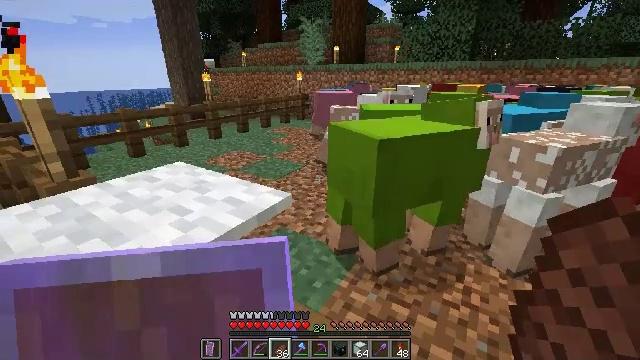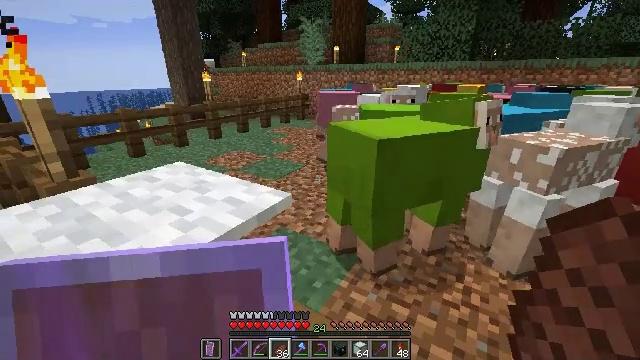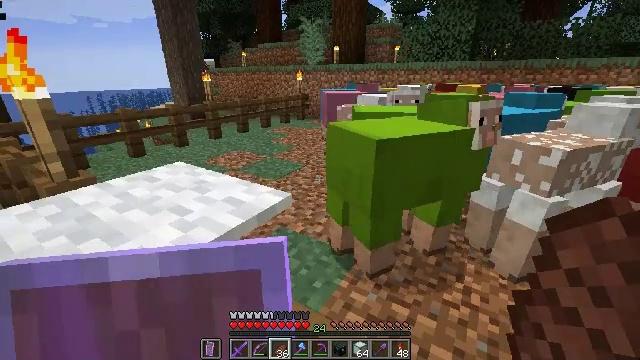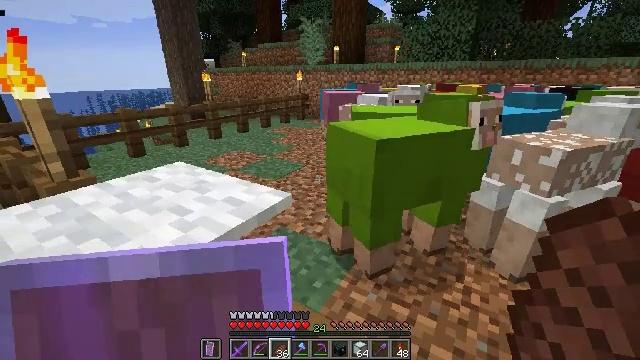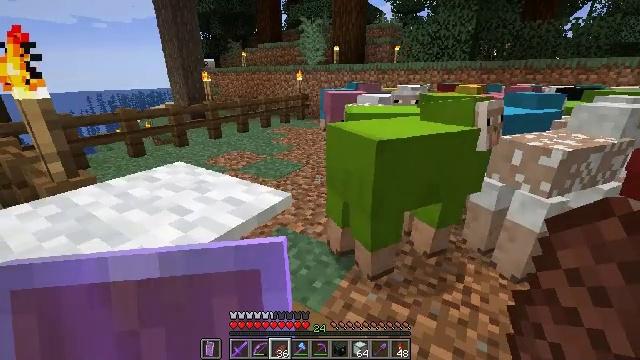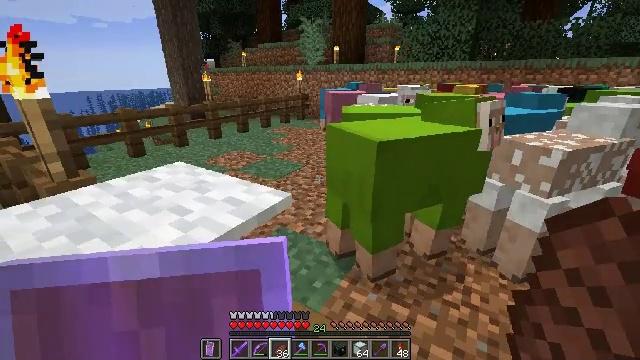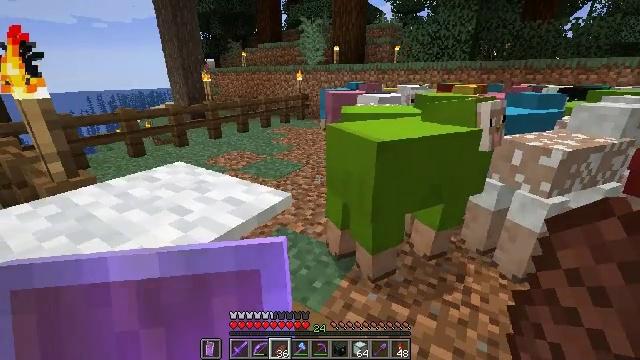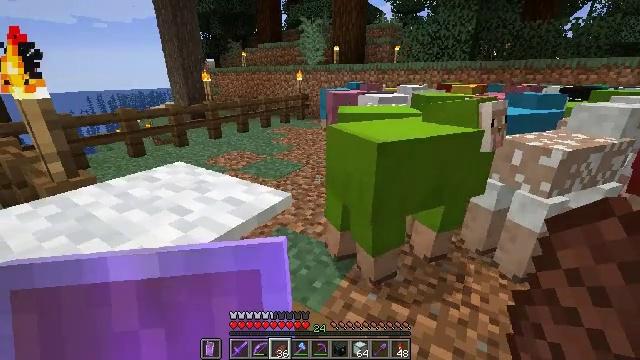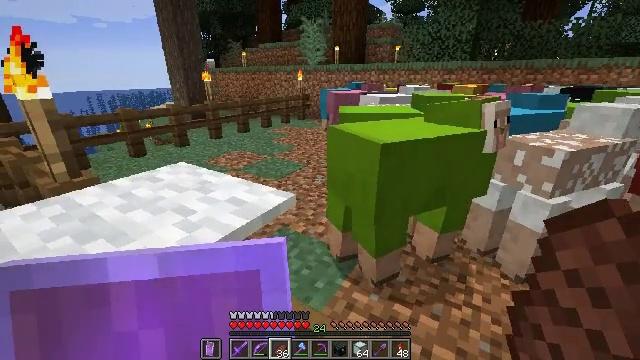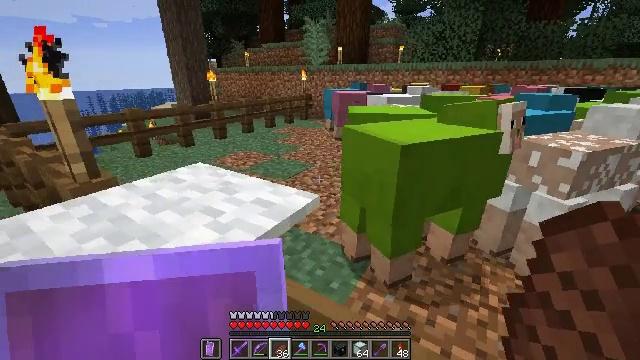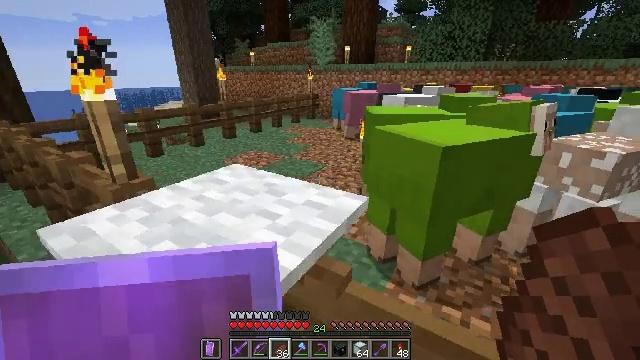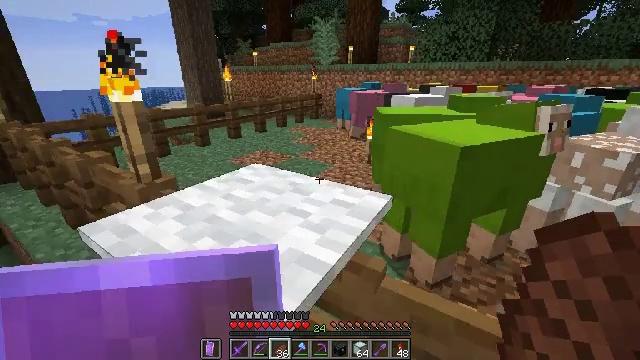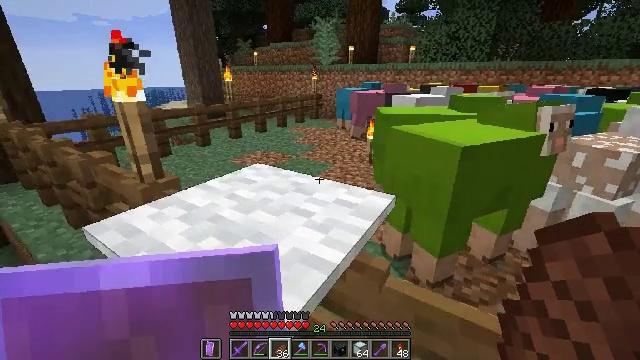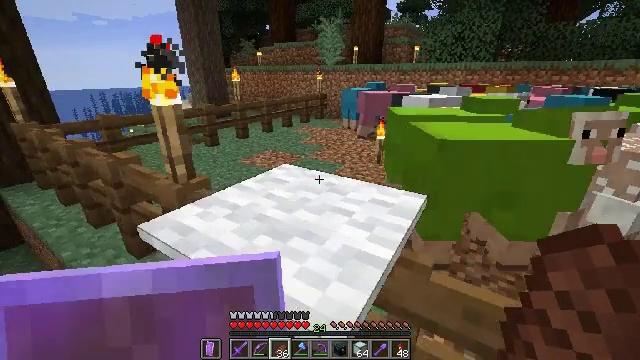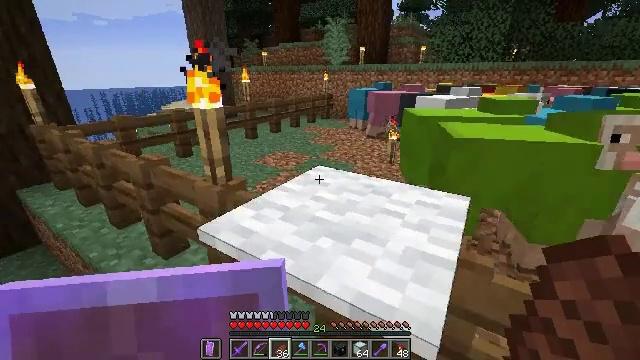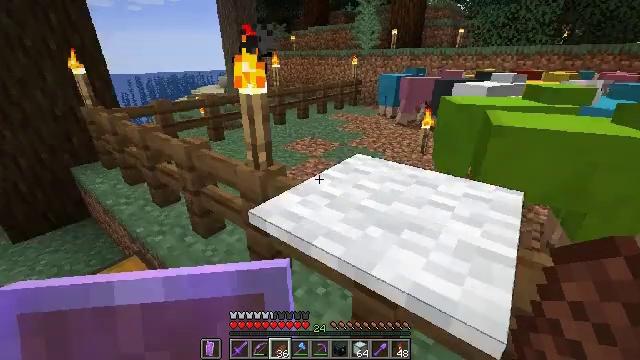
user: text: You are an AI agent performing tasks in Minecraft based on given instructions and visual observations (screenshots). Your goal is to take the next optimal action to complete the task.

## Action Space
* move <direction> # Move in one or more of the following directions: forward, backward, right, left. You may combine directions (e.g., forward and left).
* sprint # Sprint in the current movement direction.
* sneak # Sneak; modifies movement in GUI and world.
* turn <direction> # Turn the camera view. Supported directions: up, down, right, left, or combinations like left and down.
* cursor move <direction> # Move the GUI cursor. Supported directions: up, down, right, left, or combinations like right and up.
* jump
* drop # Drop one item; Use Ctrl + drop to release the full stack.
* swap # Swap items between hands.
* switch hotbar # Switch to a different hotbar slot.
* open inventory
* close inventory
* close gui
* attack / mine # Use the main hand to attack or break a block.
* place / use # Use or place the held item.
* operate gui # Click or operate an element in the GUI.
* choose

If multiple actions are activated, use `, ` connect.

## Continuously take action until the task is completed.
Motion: motion action
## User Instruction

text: Kill the sheep.
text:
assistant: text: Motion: no_op
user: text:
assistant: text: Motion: no_op
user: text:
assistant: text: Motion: no_op
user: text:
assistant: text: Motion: no_op
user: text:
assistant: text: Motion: no_op
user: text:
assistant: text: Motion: no_op
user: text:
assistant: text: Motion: no_op
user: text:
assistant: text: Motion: move left
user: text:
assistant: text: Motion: move left
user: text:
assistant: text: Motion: move left
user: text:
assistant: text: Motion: move left
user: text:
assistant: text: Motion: move left
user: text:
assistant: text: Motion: move left
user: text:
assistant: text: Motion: move left
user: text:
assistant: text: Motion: move left, turn left and down
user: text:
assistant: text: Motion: move left, turn left and down
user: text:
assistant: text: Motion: move left, turn left and down
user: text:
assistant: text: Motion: move left, turn left and down
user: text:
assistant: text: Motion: move left, turn left and down
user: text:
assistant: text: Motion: no_op
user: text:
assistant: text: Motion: no_op
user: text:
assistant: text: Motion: no_op
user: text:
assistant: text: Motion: no_op
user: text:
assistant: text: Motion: no_op
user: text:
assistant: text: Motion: no_op
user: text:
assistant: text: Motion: turn right and up
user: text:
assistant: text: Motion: turn right and up
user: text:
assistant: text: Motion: turn right and up
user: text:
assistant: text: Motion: turn right and up
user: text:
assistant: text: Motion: turn right and up